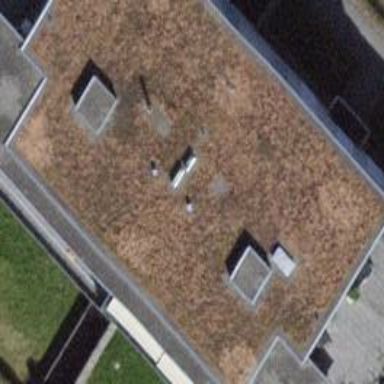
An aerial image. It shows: Building with flat roof.